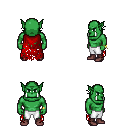
a pixel art fantasy rpg character, male body template, orc, green skin, red tattered cape, white pants, twin-tailed hairstyle, bracelets, maroon shoes, four views (front, back, left, right), 2x2 character sprite sheet, small pixel art, hard edges, no anti-aliasing